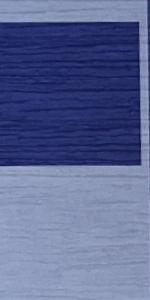
Label: Empty